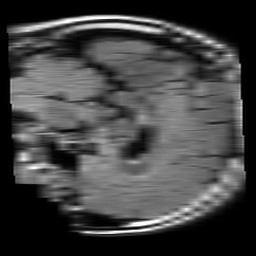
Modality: FLAIR
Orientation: sagittal
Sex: male
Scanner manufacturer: philips
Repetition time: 11 s
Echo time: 0.125 s